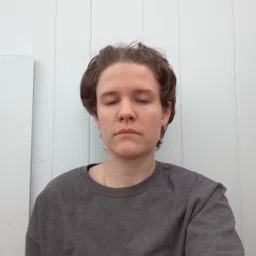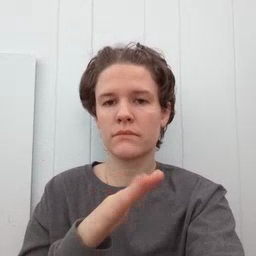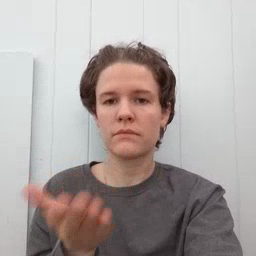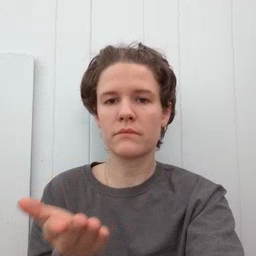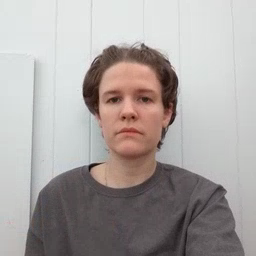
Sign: book